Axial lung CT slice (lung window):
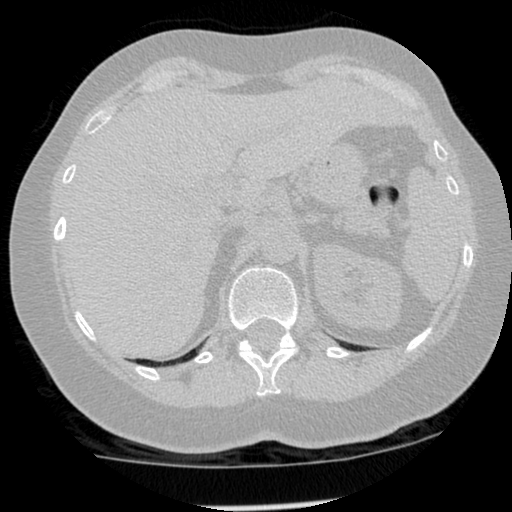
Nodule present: no